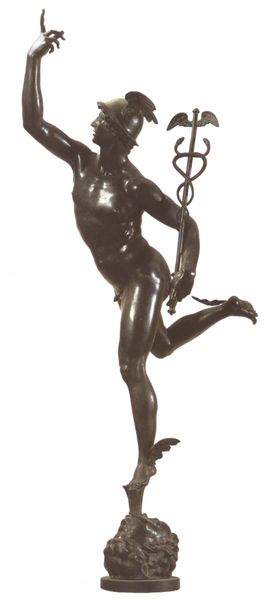
Titel: Fliegender Merkur
Künstler: Giovanni da Bologna
Institution: Florenz, Bargello
Schlagwörter: akt, flügel, fuß, gott, hand, kopf, mann, nackt, brust, finger, hut, profil, wolke, arm, sockel, stein, figur, locken, statue, beine, stab, laufen, metall, sandalen, bronze, geschlecht, knie, zeigen, kupfer, schlange, kugel, helm, schritt, schuh, statuette, hel, dynamisch, schlangen, hermes, merkur, bote, drehung, guss, zehenspitze, zepter, luftig, paragone, zepte, flügelschuhe, kof, lebensgroß, mercurio, volante, gianbologna